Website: home-depot
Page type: payment
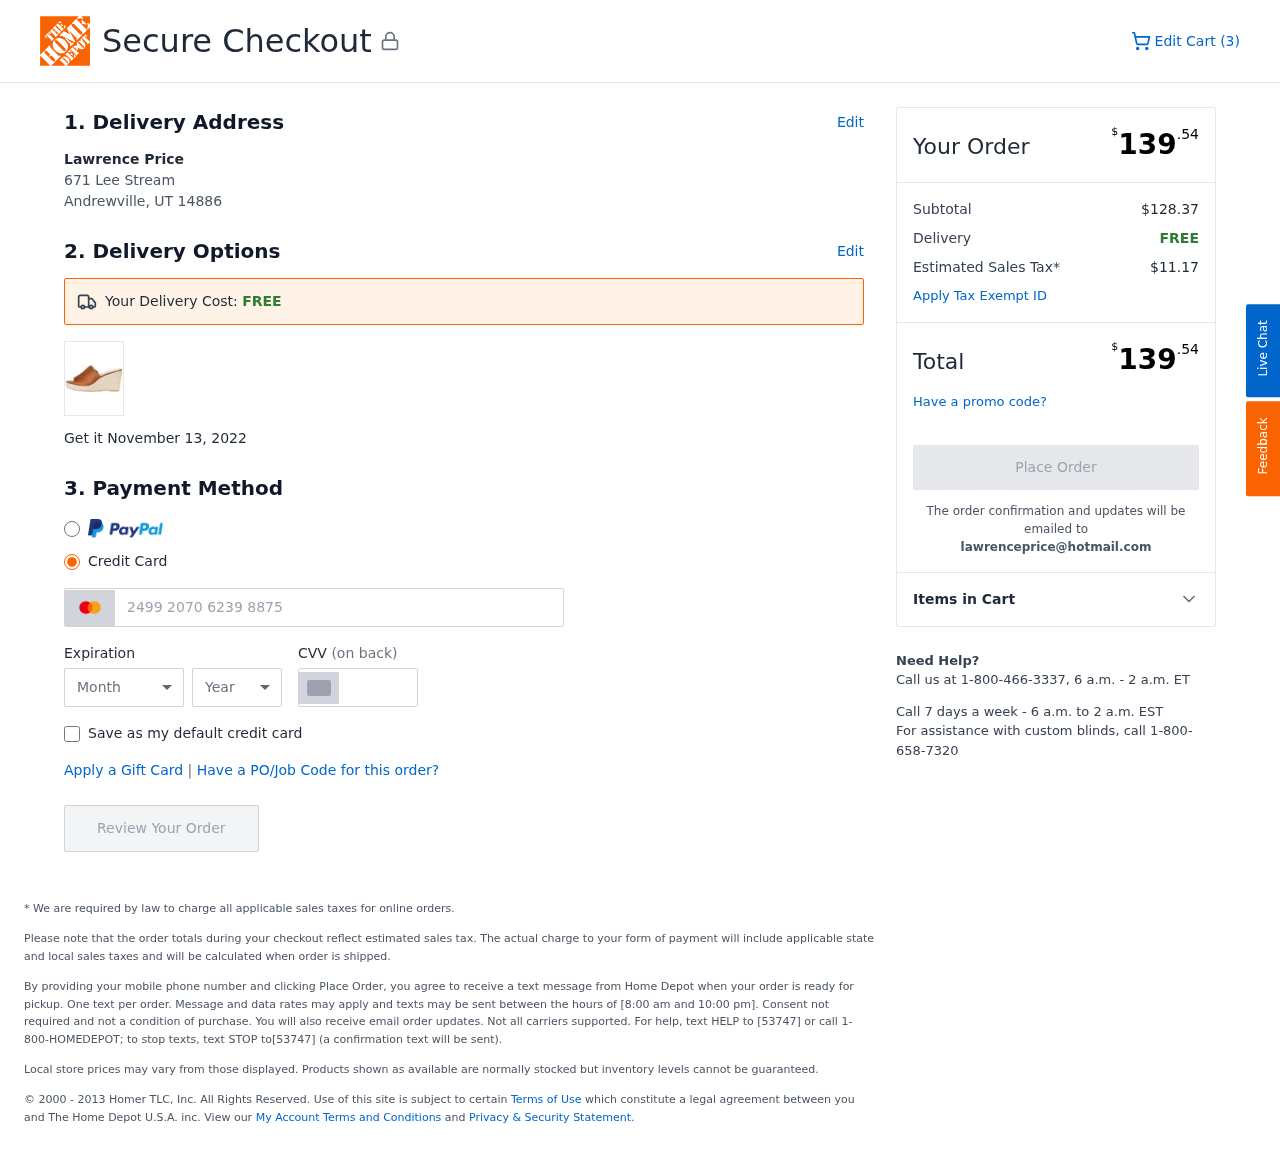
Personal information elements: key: PII_CARD_CVV
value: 187
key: PII_CARD_EXPIRY_MONTH
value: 12
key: PII_CARD_EXPIRY_YEAR
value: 30
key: PII_CARD_NUMBER
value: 2499 2070 6239 8875
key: PII_CITY_STATE_ZIP
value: Andrewville, UT 14886
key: PII_EMAIL
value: lawrenceprice@hotmail.com
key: PII_FULLNAME
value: Lawrence Price
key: PII_STREET
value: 671 Lee Stream
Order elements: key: ORDER_NUM_ITEMS
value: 3
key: ORDER_DELIVERY_DATE
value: November 13, 2022
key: ORDER_TOTAL
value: $139.54
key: ORDER_SUBTOTAL
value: $128.37
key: ORDER_SHIPPING_COST
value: FREE
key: ORDER_TAX
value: $11.17